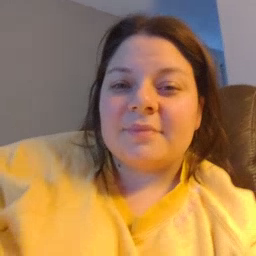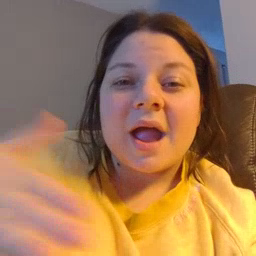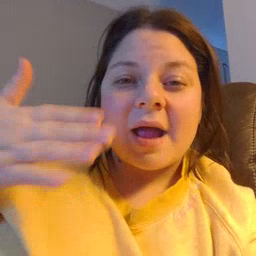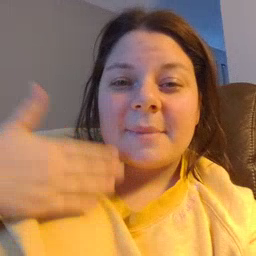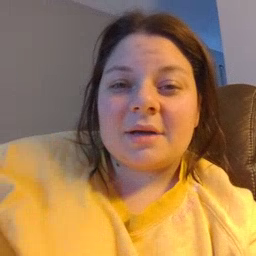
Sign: happy